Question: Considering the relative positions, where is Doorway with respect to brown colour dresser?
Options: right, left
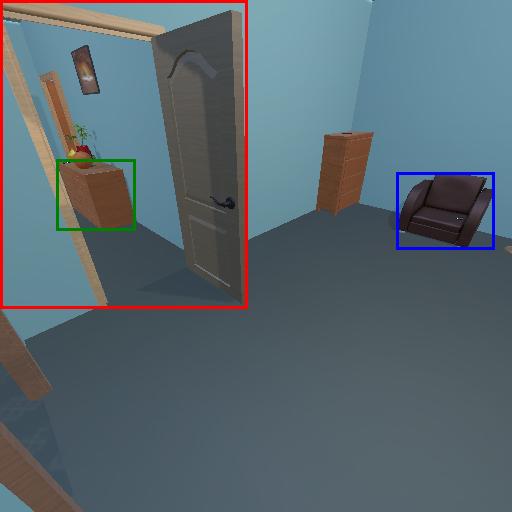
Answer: right